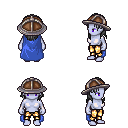
a pixel art fantasy rpg character, female body template, dark elf, purple skin, blue cape, gold greaves, gray long hairstyle, chain helm, four views (front, back, left, right), 2x2 character sprite sheet, small pixel art, hard edges, no anti-aliasing